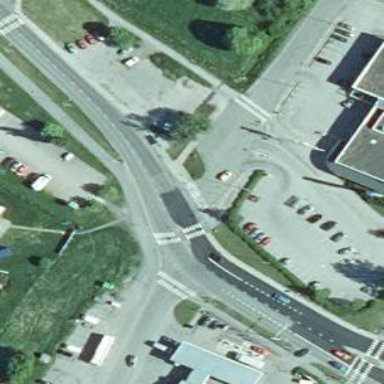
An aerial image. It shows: Tertiary road leading to roundabout.